Question: i have 3 tabs and wish that when tab is selected its background color changes. something like this

At present the working code that i have is
'''
<div class="row">
<div class="col-lg-12">
<ul id="myTab" class="nav nav-tabs nav-justified">
<li class="active"><a href="#service-one" data-toggle="tab"><i class="fa fa-tree"></i> Service One</a>
</li>
<li class=""><a href="#service-two" data-toggle="tab"><i class="fa fa-car"></i> Service Two</a>
</li>
<li class=""><a href="#service-three" data-toggle="tab"><i class="fa fa-support"></i> Service Three</a>
</li>
</ul>
<div id="myTabContent" class="tab-content">
<div class="tab-pane fade active in" id="service-one">
<h4>Service One</h4>
<p>Lorem ipsum dolor sit</p>
</div>
<div class="tab-pane fade" id="service-two">
<h4>Service Two</h4>
<p>Lorem ipsum dolor sit</p>
</div>
<div class="tab-pane fade" id="service-three">
<h4>Service Three</h4>
<p>Lorem ipsum dolor sit</p>
</div>
</div>
</div>
</div>
'''
But i don't want any background color for the selected tab content, only the color of tab should get chanaged. would appreciate any help
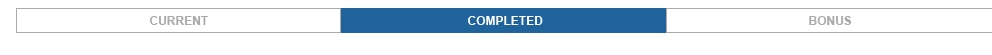
Answer: '''
#myTab li.active a{background:blue;color:white;}
'''
Try this if i get you.
Thanks